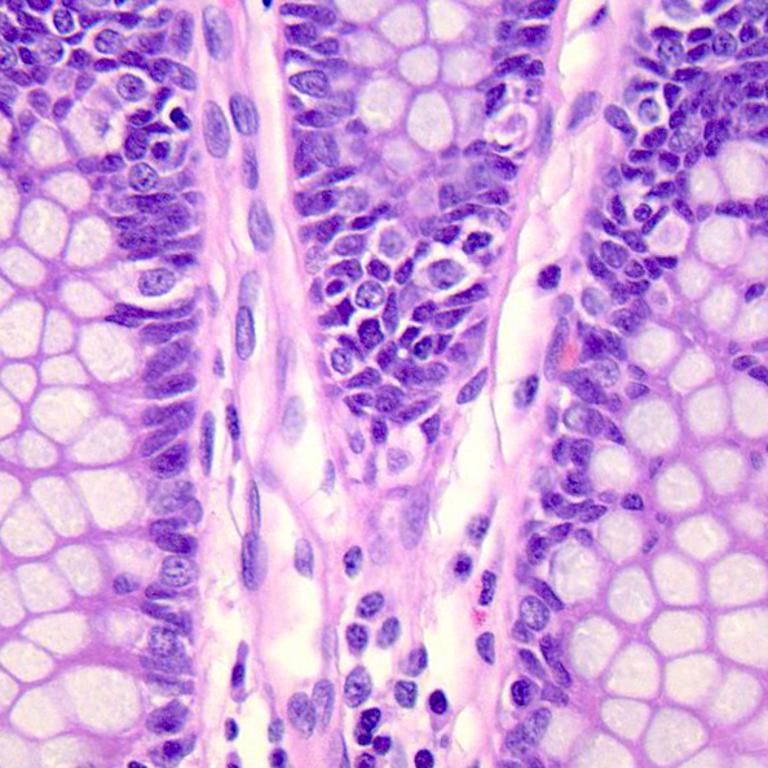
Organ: colon
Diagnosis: benign